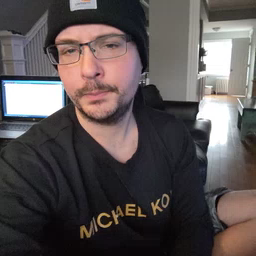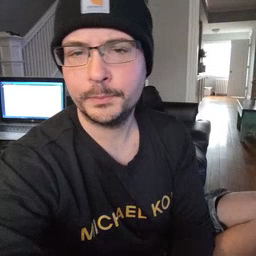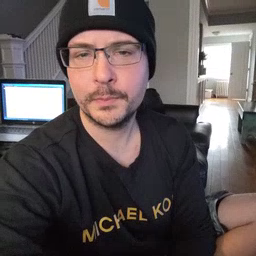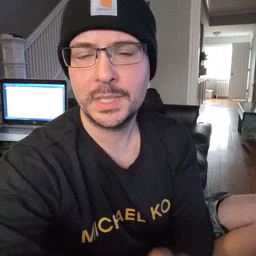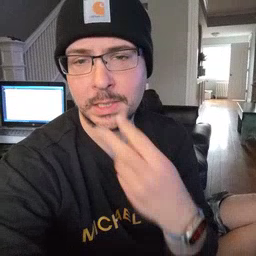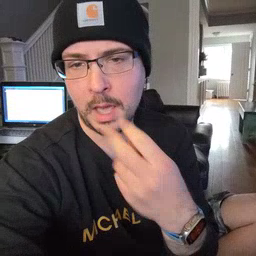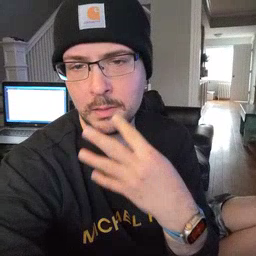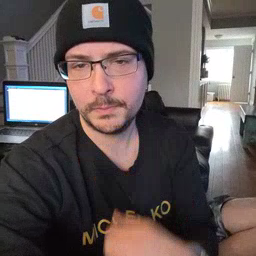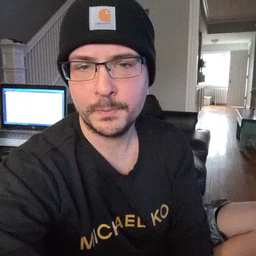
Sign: snack